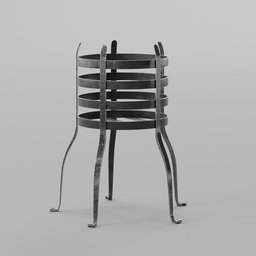
Label: furniture